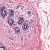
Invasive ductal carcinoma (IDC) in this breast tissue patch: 0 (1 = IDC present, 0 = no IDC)